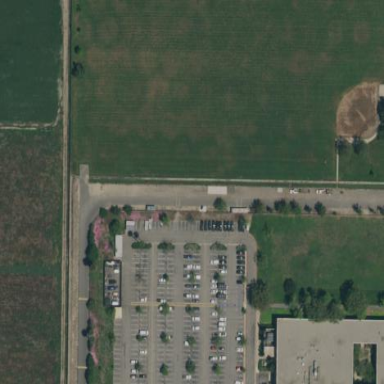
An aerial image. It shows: Parking area with asphalt surface. This is surface parking with park-and-ride facility.